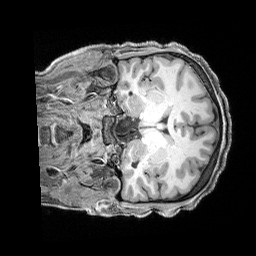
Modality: T1w
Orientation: coronal
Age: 25
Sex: female
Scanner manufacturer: siemens
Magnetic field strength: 3 T
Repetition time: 2.4 s
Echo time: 0.00215 s